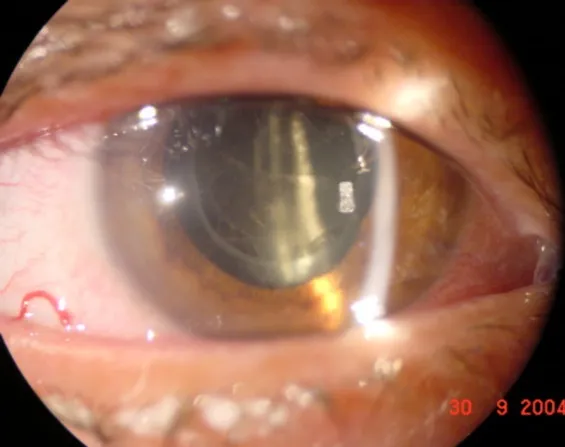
Acute inflammatory fibrinous uveitis: Slit lamp examination showing marked ciliary injection of the right eye, and a 2+ flare and inflammatory reaction in the anterior chamber, with also an inflammatory fibrinous pupillary membrane.
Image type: medical_photograph (other_medical_photograph)